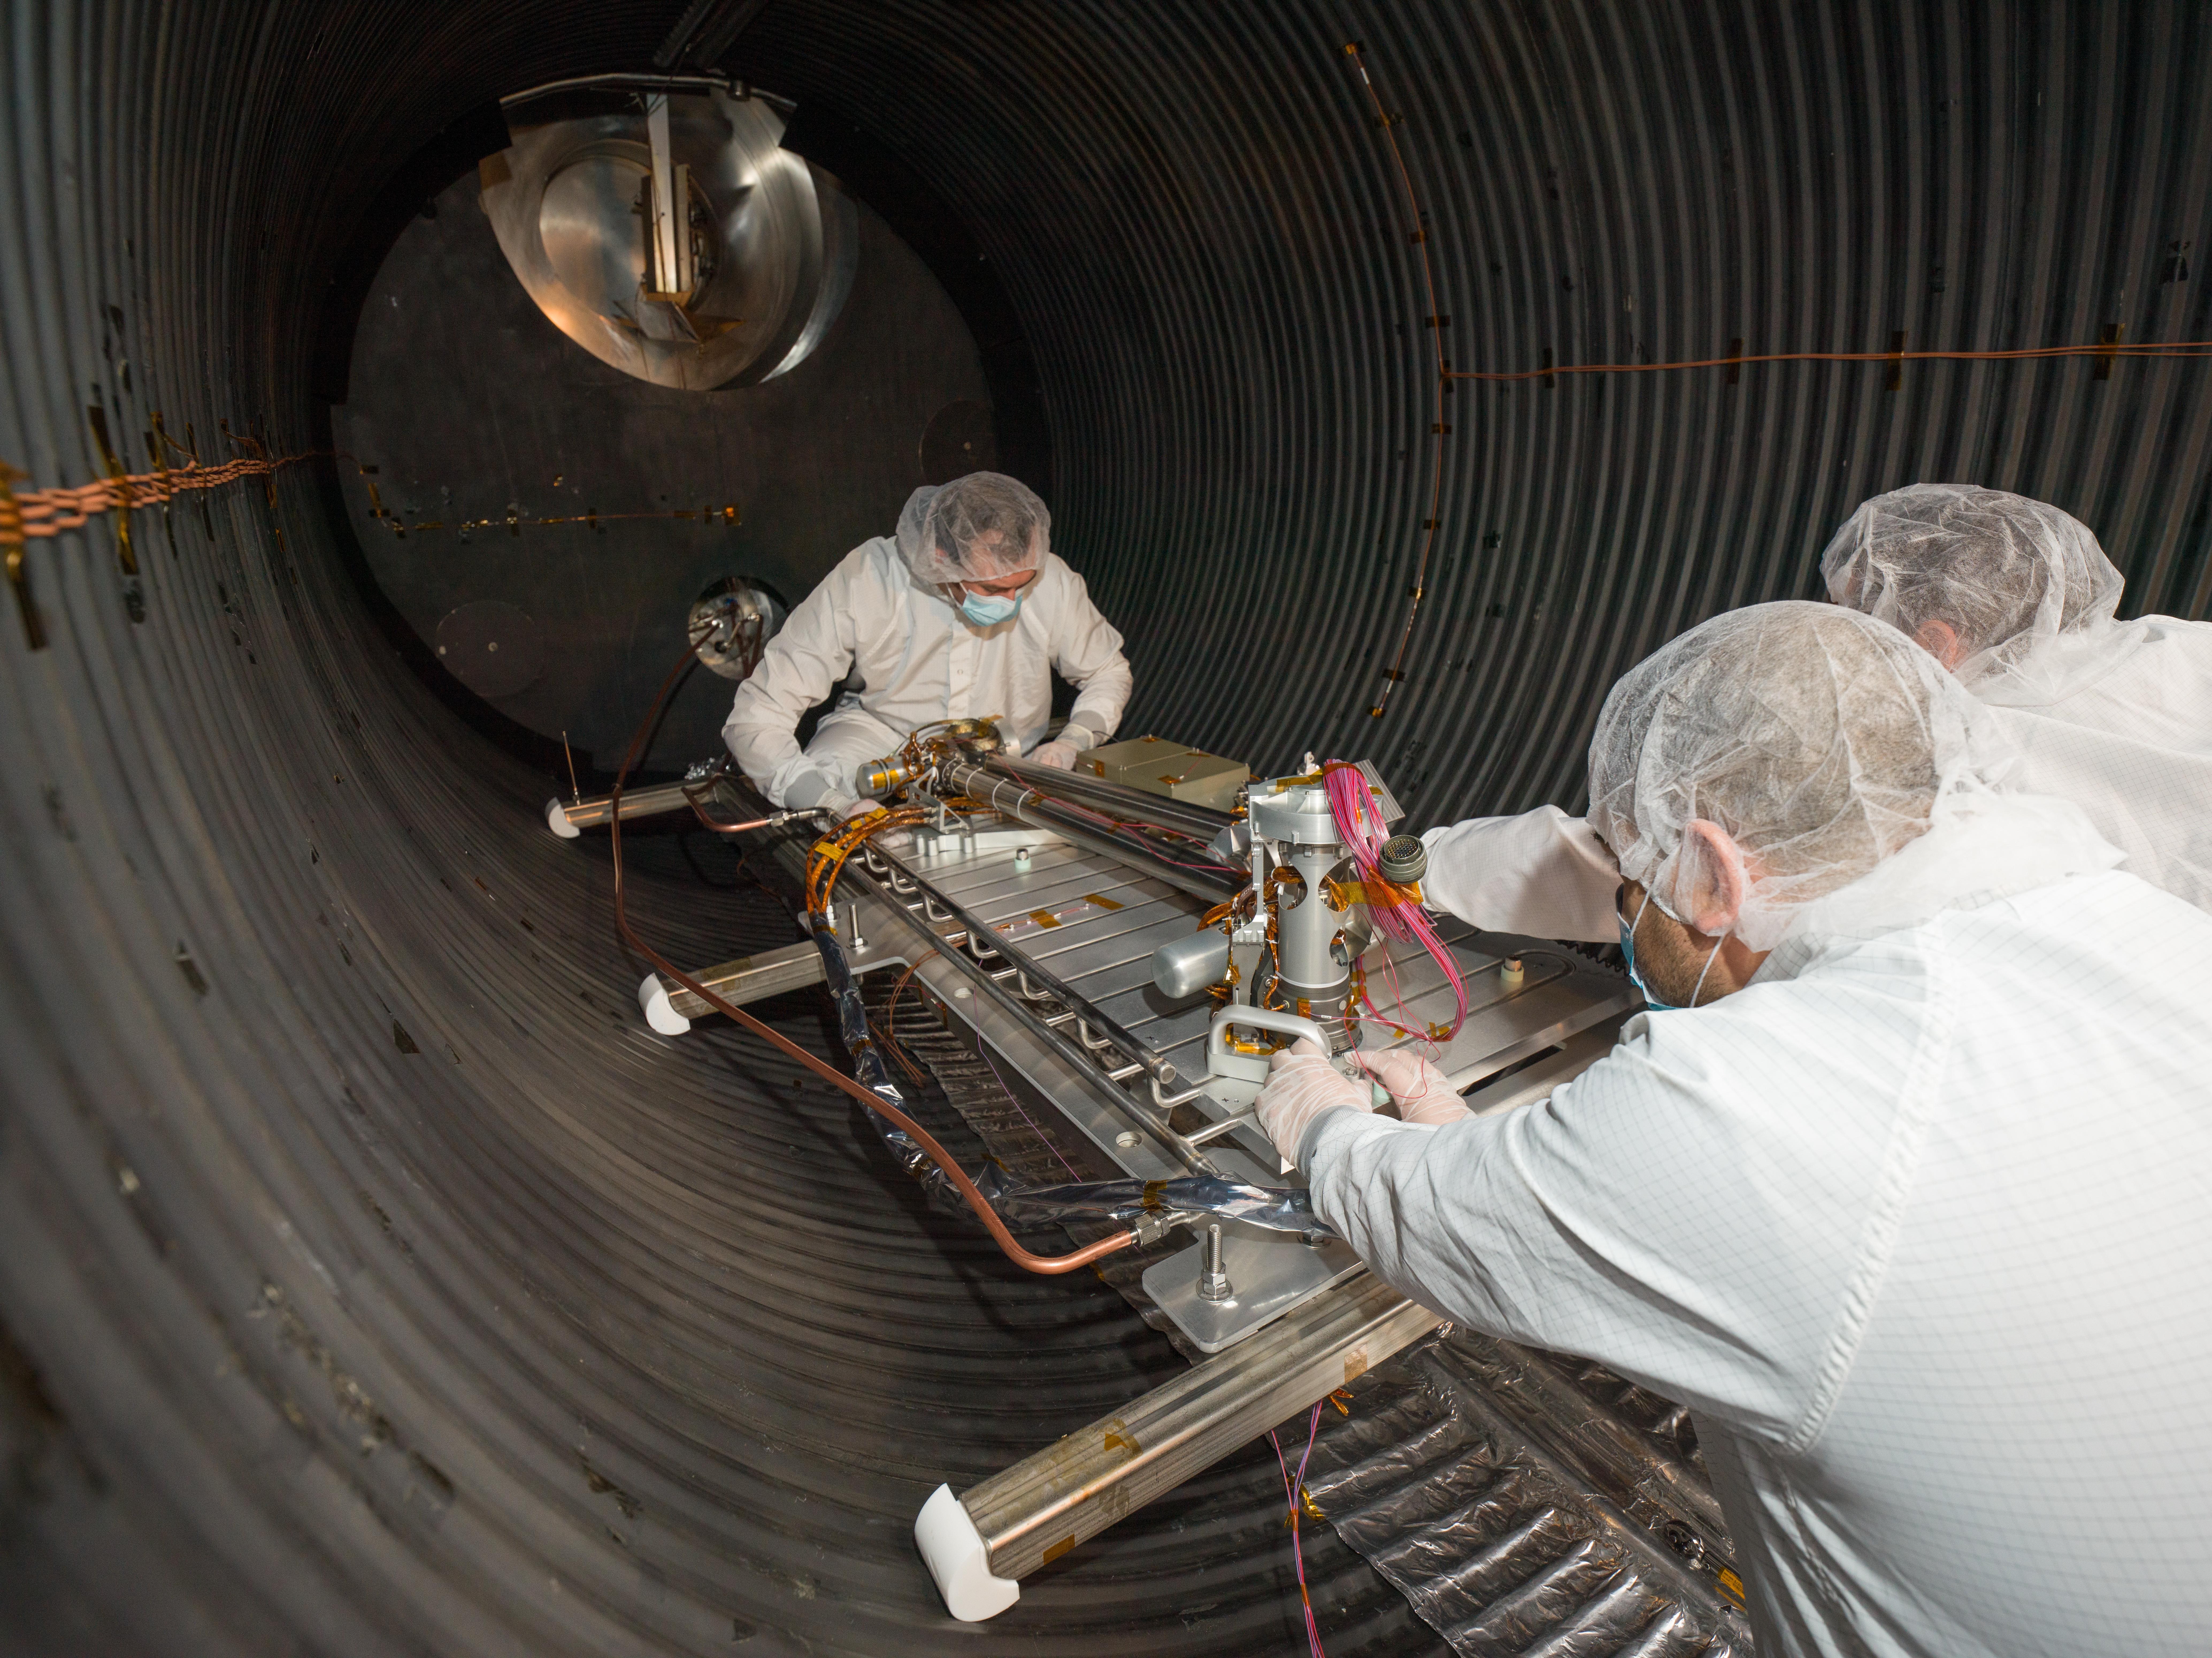
NASA's COLDArm in Thermal Vacuum Testing COLDArm, Moon